Aerial crown-view tile of a tropical tree (Barro Colorado Island, Panama), acquired 20250124:
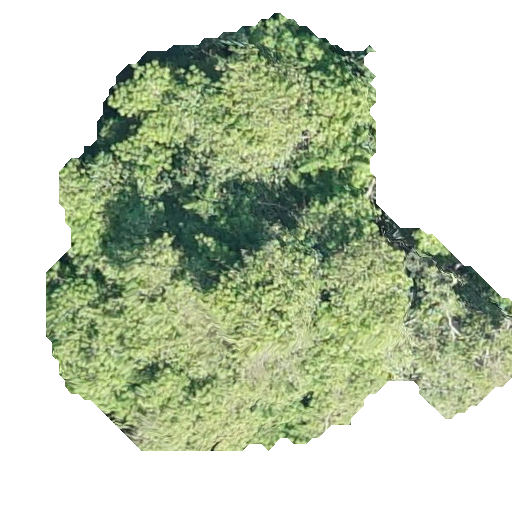
Species: Virola surinamensis
GBIF accepted scientific name: Virola surinamensis
Crown area: 205.287 m²